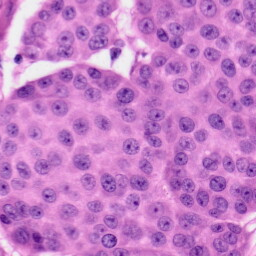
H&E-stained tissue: Skin